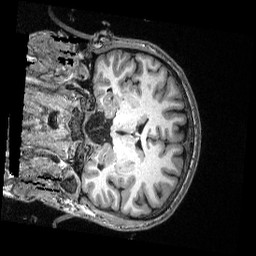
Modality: T1w
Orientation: coronal
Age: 25
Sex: male
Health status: ill
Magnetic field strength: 3 T
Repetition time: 2.53 s
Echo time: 0.00331 s